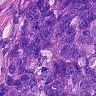
Metastatic tissue present: yes